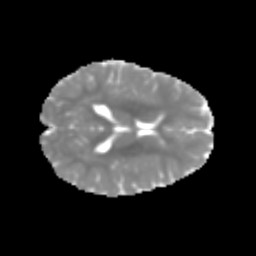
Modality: MD
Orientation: axial
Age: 7
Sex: male
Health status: healthy